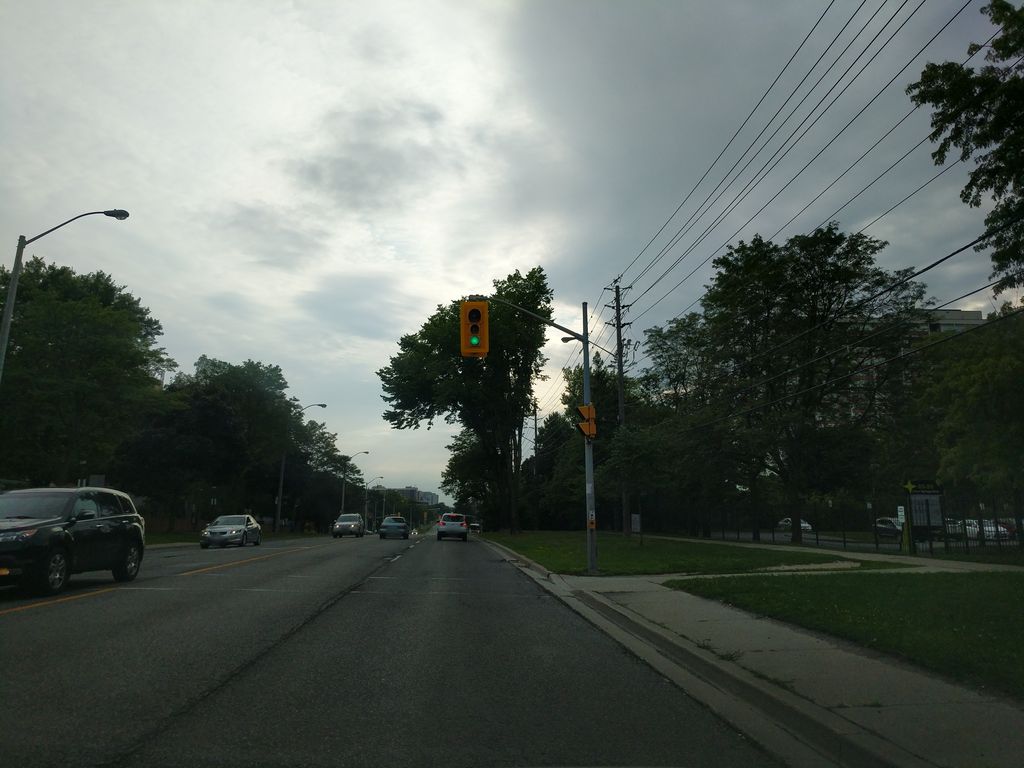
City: toronto